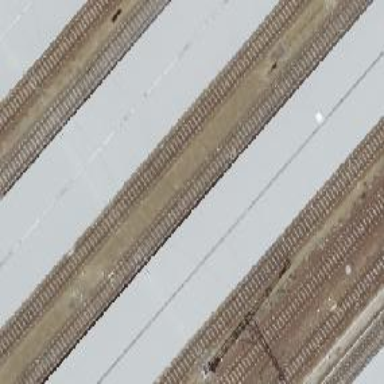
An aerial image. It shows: Stop position for public transport on the railway.